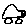
Label: car